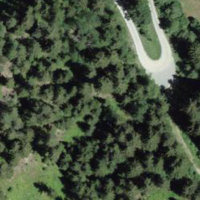
EUNIS habitat code: 43
Species observed at this site:
Vicia sylvatica